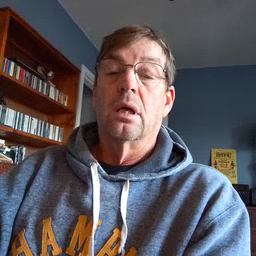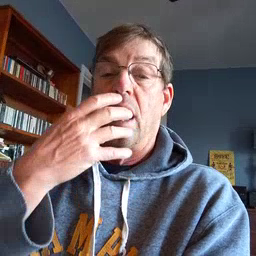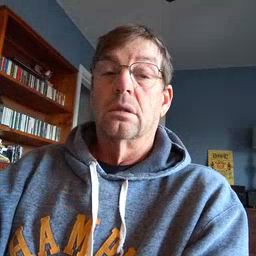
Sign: hot